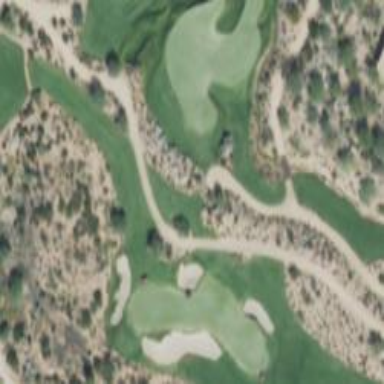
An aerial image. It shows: Path designated for golf carts.